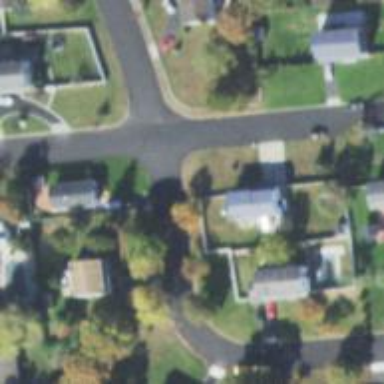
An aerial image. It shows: Residential road.